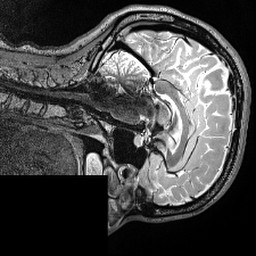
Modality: T2w
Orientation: sagittal
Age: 34
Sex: female